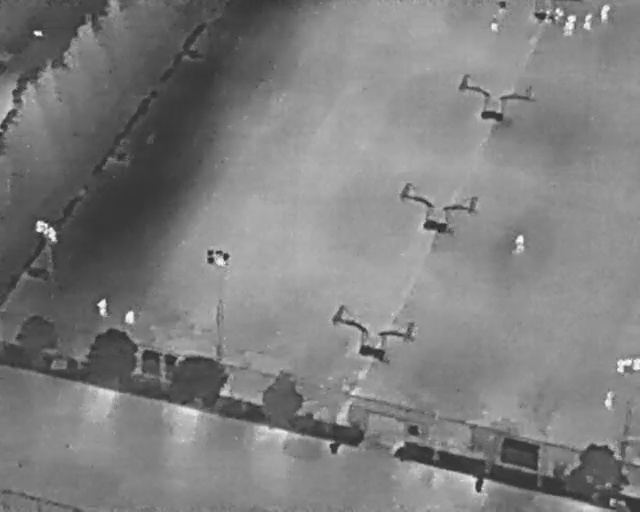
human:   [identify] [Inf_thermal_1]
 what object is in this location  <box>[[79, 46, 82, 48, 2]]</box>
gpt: <ref>1 medium person at the right</ref>